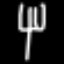
Label: fork